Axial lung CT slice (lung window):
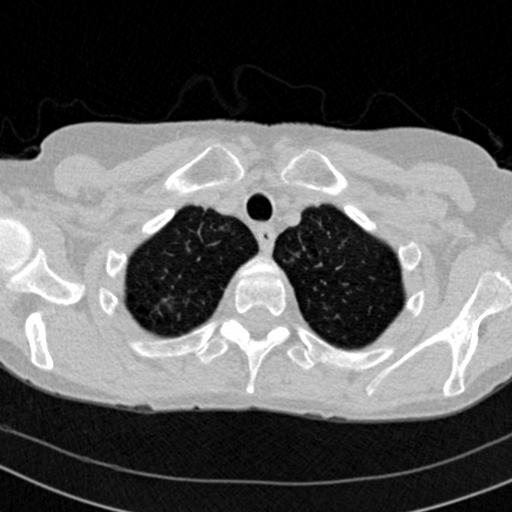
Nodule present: no